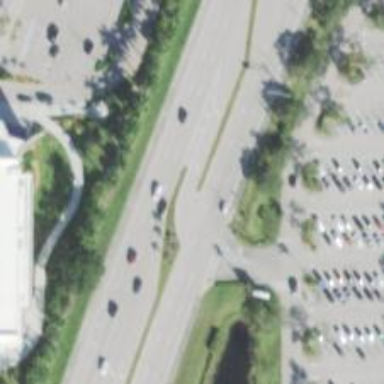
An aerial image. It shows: Primary link highway with asphalt surface.